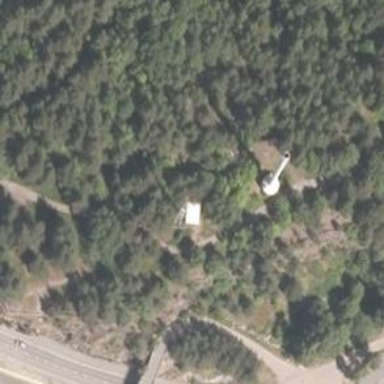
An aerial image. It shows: Communication mast tower.